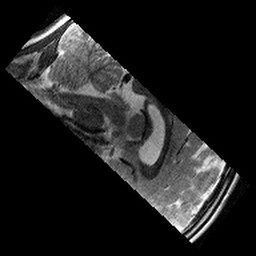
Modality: T2w
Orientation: sagittal
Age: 10
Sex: male
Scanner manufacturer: siemens
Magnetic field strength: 3 T
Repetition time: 9.23 s
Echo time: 0.067 s